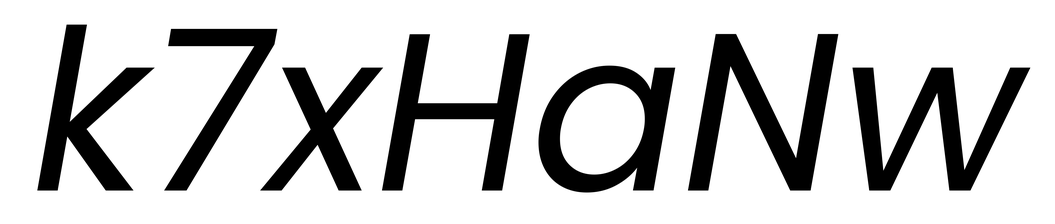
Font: Poppins-Italic